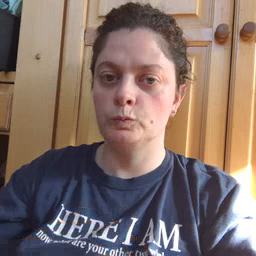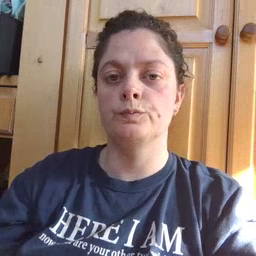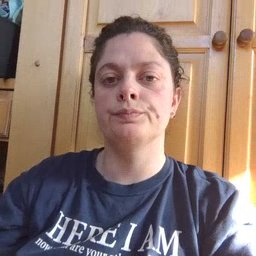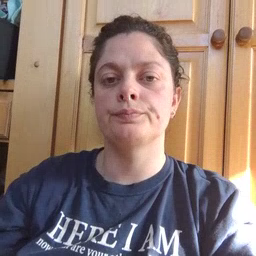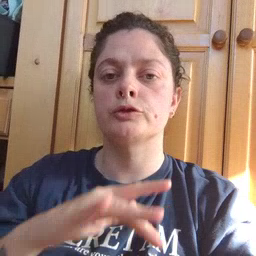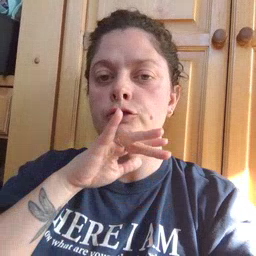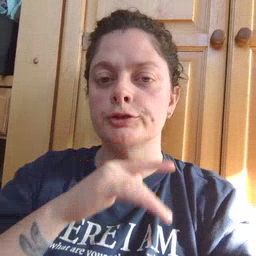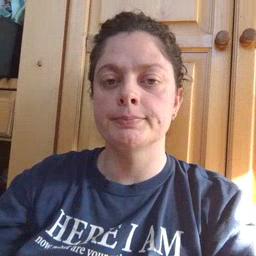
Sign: dirty